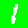
Digit: 1